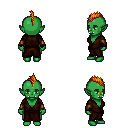
a pixel art fantasy rpg character, female body template, orc, green skin, brown robe, teal pants, dark blonde mohawk hairstyle, leather bracers, four views (front, back, left, right), 2x2 character sprite sheet, small pixel art, hard edges, no anti-aliasing